Aerial crown-view tile of a tropical tree (Barro Colorado Island, Panama), acquired 20240918:
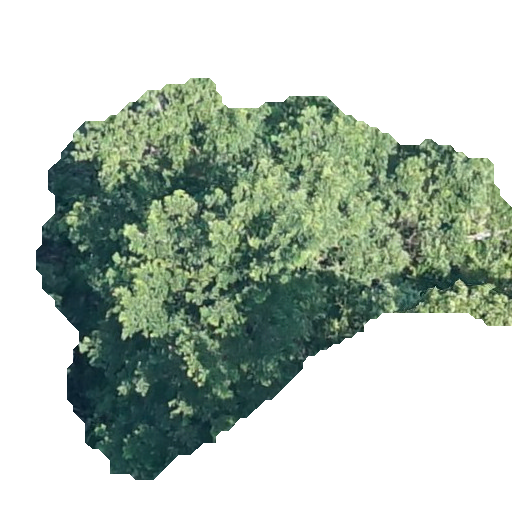
Species: Terminalia oblonga
GBIF accepted scientific name: Terminalia oblonga
Crown area: 192.183 m²